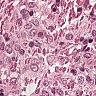
Metastatic tissue present: no